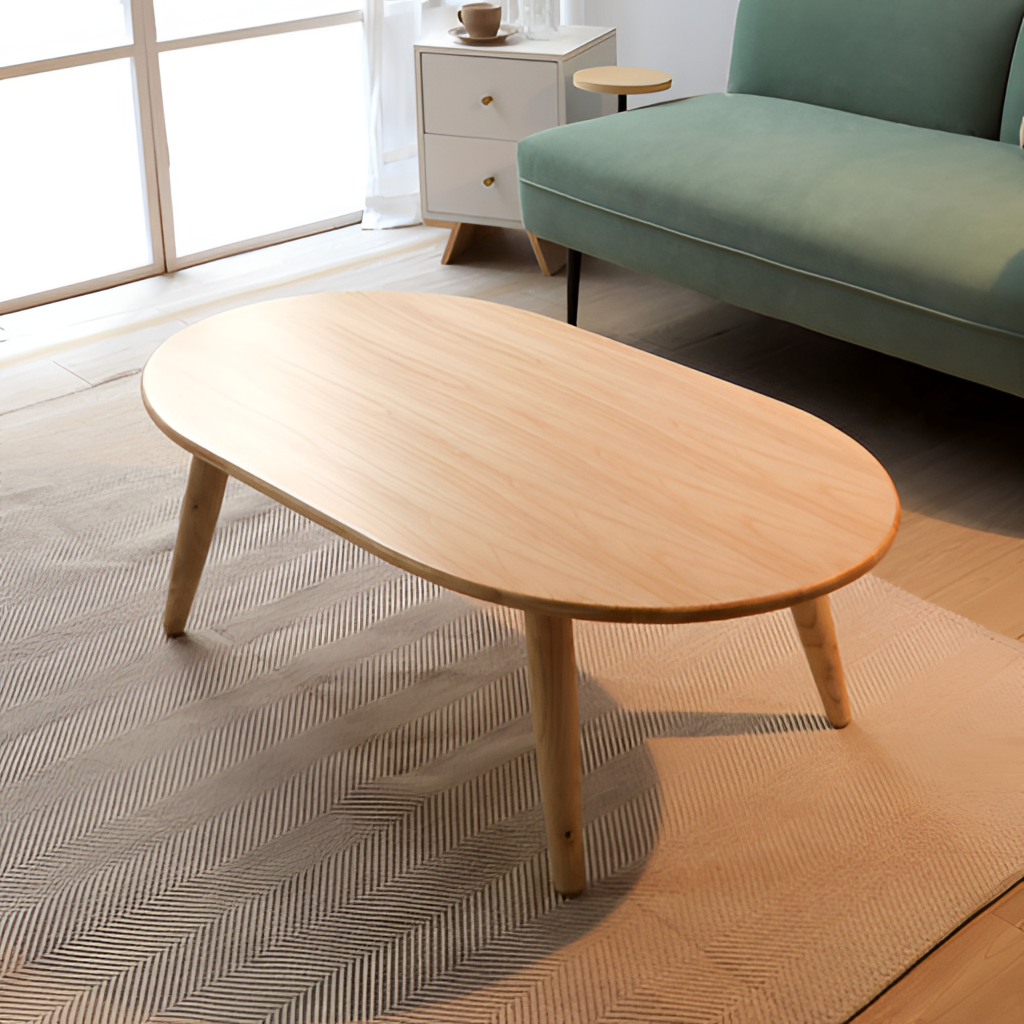
wood coffee table, living room, beige wood flooring, with herringbone pattern, modern, curtain wallpaper, with solid pattern